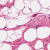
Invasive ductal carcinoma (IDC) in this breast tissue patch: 0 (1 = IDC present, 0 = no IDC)